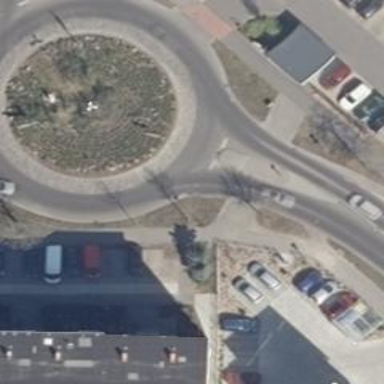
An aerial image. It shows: Secondary road with asphalt surface leading to roundabout.